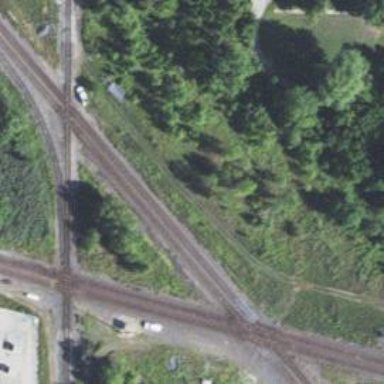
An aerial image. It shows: Abandoned railway.